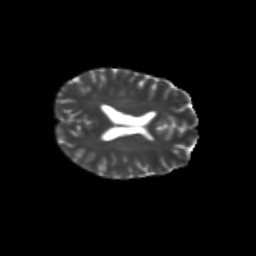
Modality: T2w
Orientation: axial
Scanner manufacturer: siemens
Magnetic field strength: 3 T
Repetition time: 9.2 s
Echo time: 0.084 s